Question: I am having a problem of getting compile errors (red underlines) like:
'''
Error: cannot open source file "stdafx.h"
'''
Here an edited screenshot of the environment:

On the LEFT is my Visual Studio Solution Directory list with the "Show All Files" off.
I am working on a school project, and each Folder are the source files of different parts of the project with different people who are in-charge of them.
For example, Student A and B are incharge of AST and PARSER folders (we will call them sub-projects).
We have an API for each sub-project so other sub-projects know what to call.
At the TOP-CENTER, we have my Source File for a class 'QueryProcessor'. (just the first few lines)
Below it, is the Output for the 'Build Success'.
The red lines are all over all the classes, mainly cause the '#include "stdafx.h"' cannot be opened by the environment.
On the RIGHT, that is the 'stdafx.h' where we include all the different sub-projects so we save the trouble of each project having a different stdafx.h
However, I am able to build the project. I am pretty sure I am doing this directory/linking wrongly.
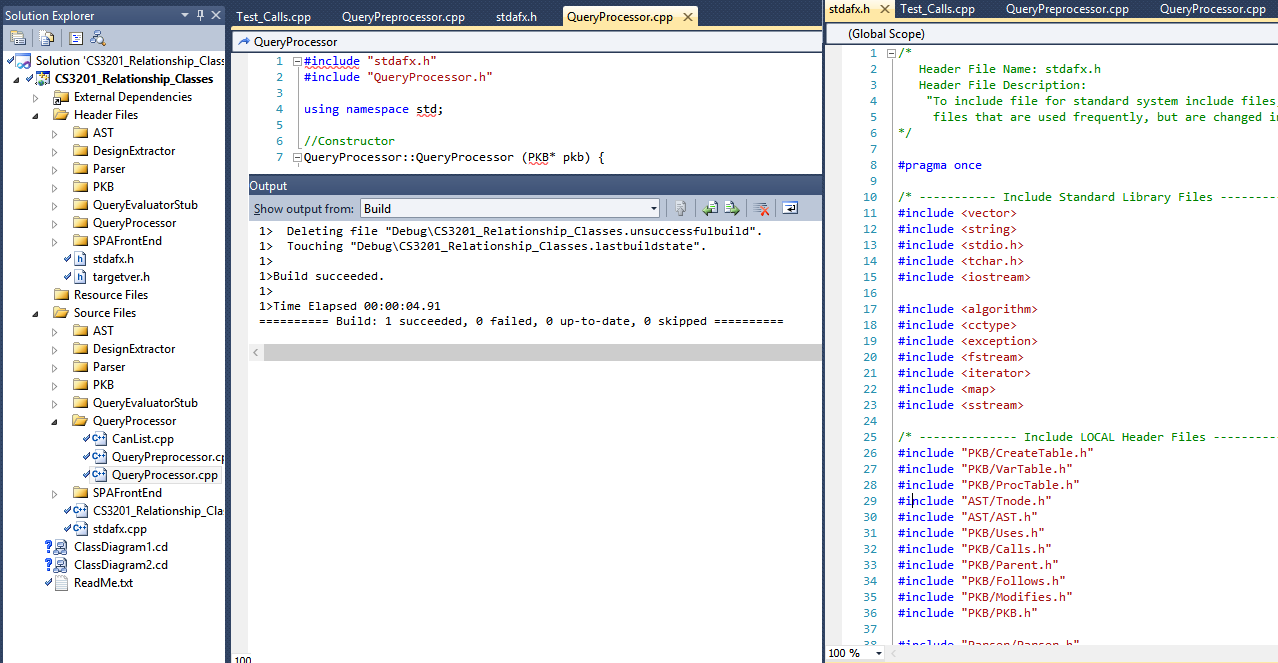
Answer: This should work
1. Right click on the solution file
2. Click Open in Windows Explorer
3. Find file stdfx.h in explorer and copy the path of the folder
4. In visual studio solution explorer, Right click on the project file
5. Click properties-> C/C++ -> General
6. In the Additional Include Directories paste the path